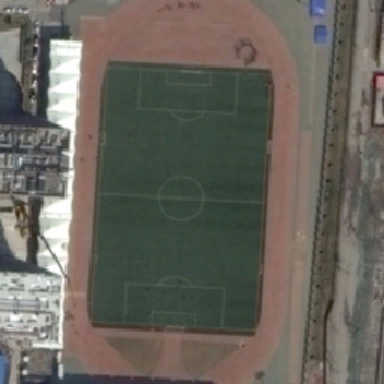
A green badminton court near a green basketball court .